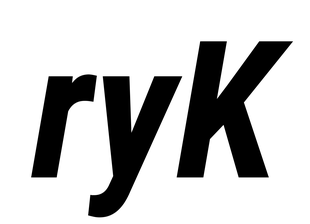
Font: Roboto-Italic_Condensed_Bold_Italic